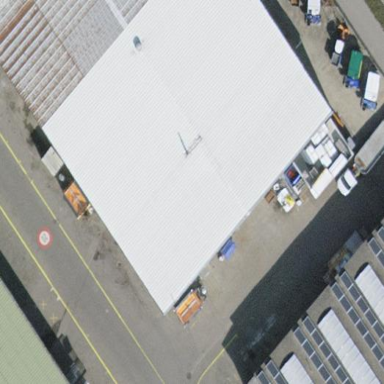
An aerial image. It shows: Industrial building.